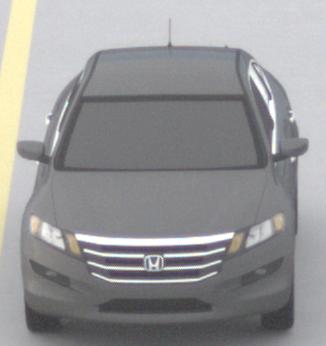
Make: Honda
Model: Crosstour
Detailed model: -
Model produced from: 2009
Model produced until: 2012
Doors: 4
Color: gray
Road condition: dry road
Daytime: morning or afternoon
Contrast: low contrast